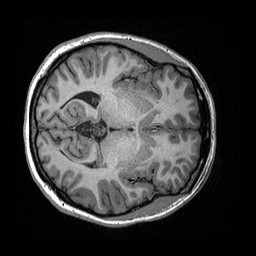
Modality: T1w
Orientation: axial
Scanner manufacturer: ge
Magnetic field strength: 3 T
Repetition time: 2.349 s
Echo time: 0.002968 s